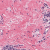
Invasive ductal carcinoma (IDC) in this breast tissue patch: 0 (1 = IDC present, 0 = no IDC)